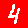
Digit: 4